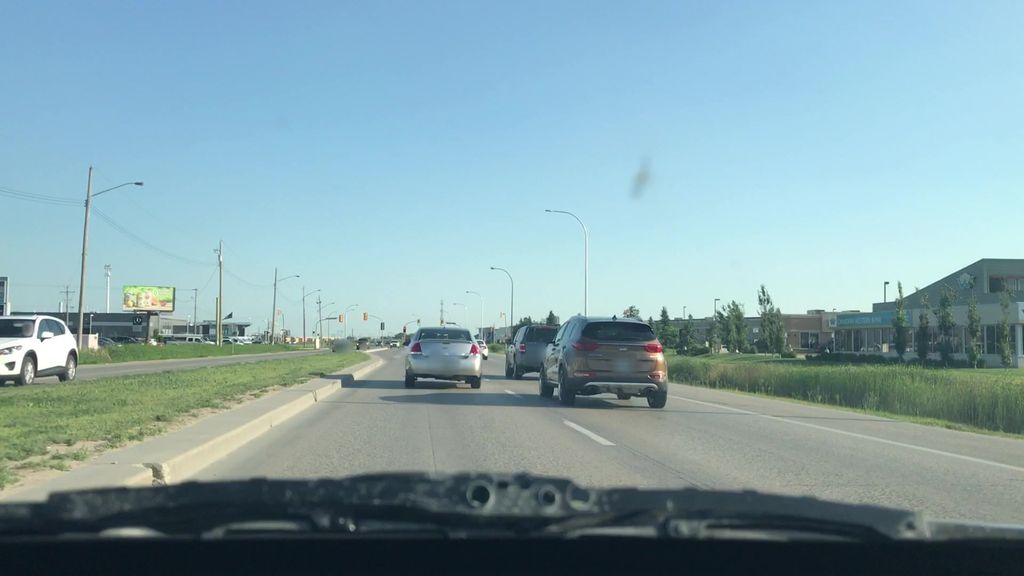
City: winnipeg